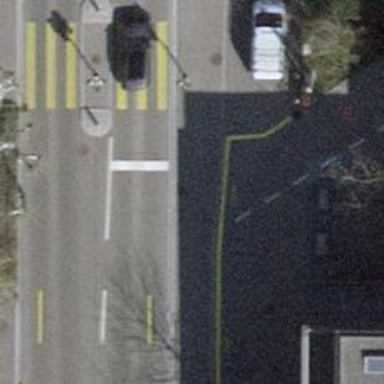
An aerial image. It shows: Unmarked crossing with traffic calming table.